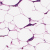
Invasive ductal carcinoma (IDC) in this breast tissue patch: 0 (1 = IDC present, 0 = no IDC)